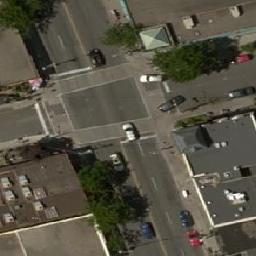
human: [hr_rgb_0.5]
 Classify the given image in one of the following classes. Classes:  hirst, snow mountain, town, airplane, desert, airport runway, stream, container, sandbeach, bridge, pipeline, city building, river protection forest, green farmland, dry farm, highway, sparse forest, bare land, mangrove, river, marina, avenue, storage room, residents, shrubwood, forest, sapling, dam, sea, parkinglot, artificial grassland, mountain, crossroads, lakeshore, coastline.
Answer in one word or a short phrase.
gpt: crossroads